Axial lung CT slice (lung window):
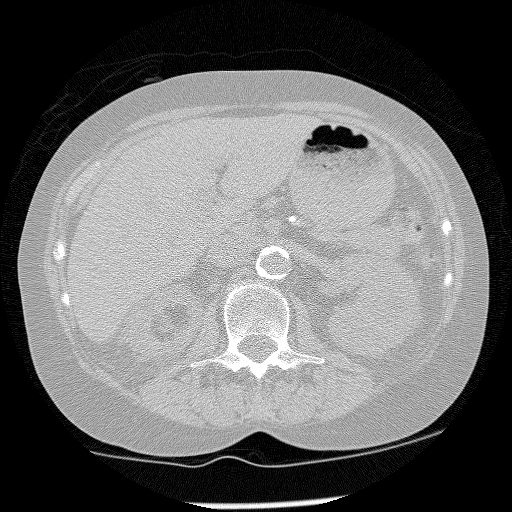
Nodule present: no